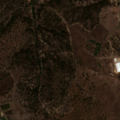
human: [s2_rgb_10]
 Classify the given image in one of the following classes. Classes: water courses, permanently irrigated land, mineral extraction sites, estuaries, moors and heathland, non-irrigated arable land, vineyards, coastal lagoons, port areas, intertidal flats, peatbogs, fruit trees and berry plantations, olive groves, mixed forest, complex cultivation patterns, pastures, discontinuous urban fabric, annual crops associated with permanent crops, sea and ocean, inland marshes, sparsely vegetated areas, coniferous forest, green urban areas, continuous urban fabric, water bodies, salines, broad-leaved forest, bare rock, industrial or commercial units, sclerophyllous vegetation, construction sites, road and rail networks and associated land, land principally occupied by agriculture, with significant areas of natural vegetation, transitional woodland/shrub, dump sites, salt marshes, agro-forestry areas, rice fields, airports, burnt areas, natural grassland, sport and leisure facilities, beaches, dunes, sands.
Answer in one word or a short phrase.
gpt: land principally occupied by agriculture, with significant areas of natural vegetation, agro-forestry areas, broad-leaved forest, transitional woodland/shrub